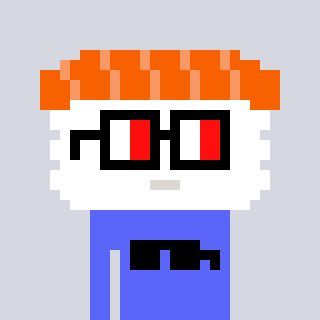
a pixel art character with square glasses with black frames and red eyes, a nigiri-shaped head and a purple-colored body on a cool background